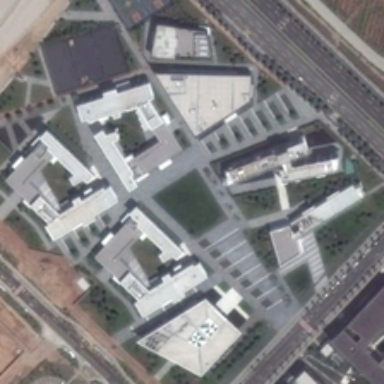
Several white buildings with two basketball fields are surrounded by roads in a commercial area .